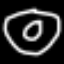
Label: donut